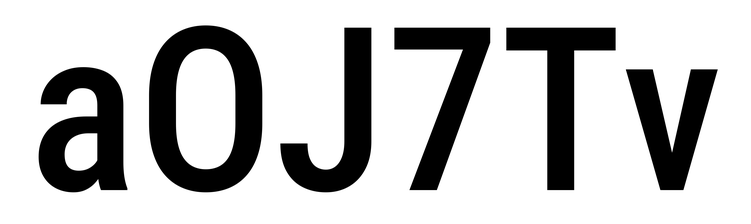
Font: Roboto_Condensed_Medium